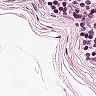
Metastatic tissue present: no